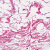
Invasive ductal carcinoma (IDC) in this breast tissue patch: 0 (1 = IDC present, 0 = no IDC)